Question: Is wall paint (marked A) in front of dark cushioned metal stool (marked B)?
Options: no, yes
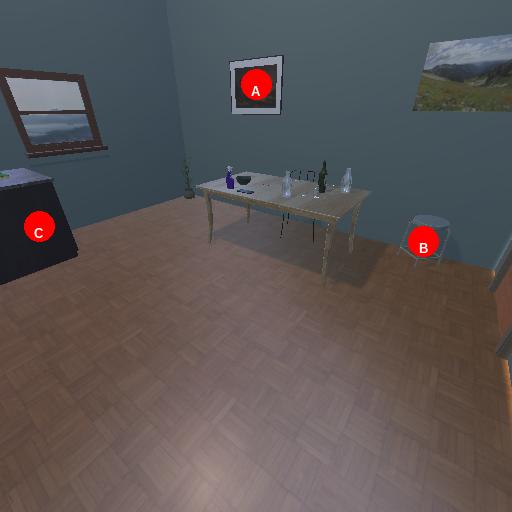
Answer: no